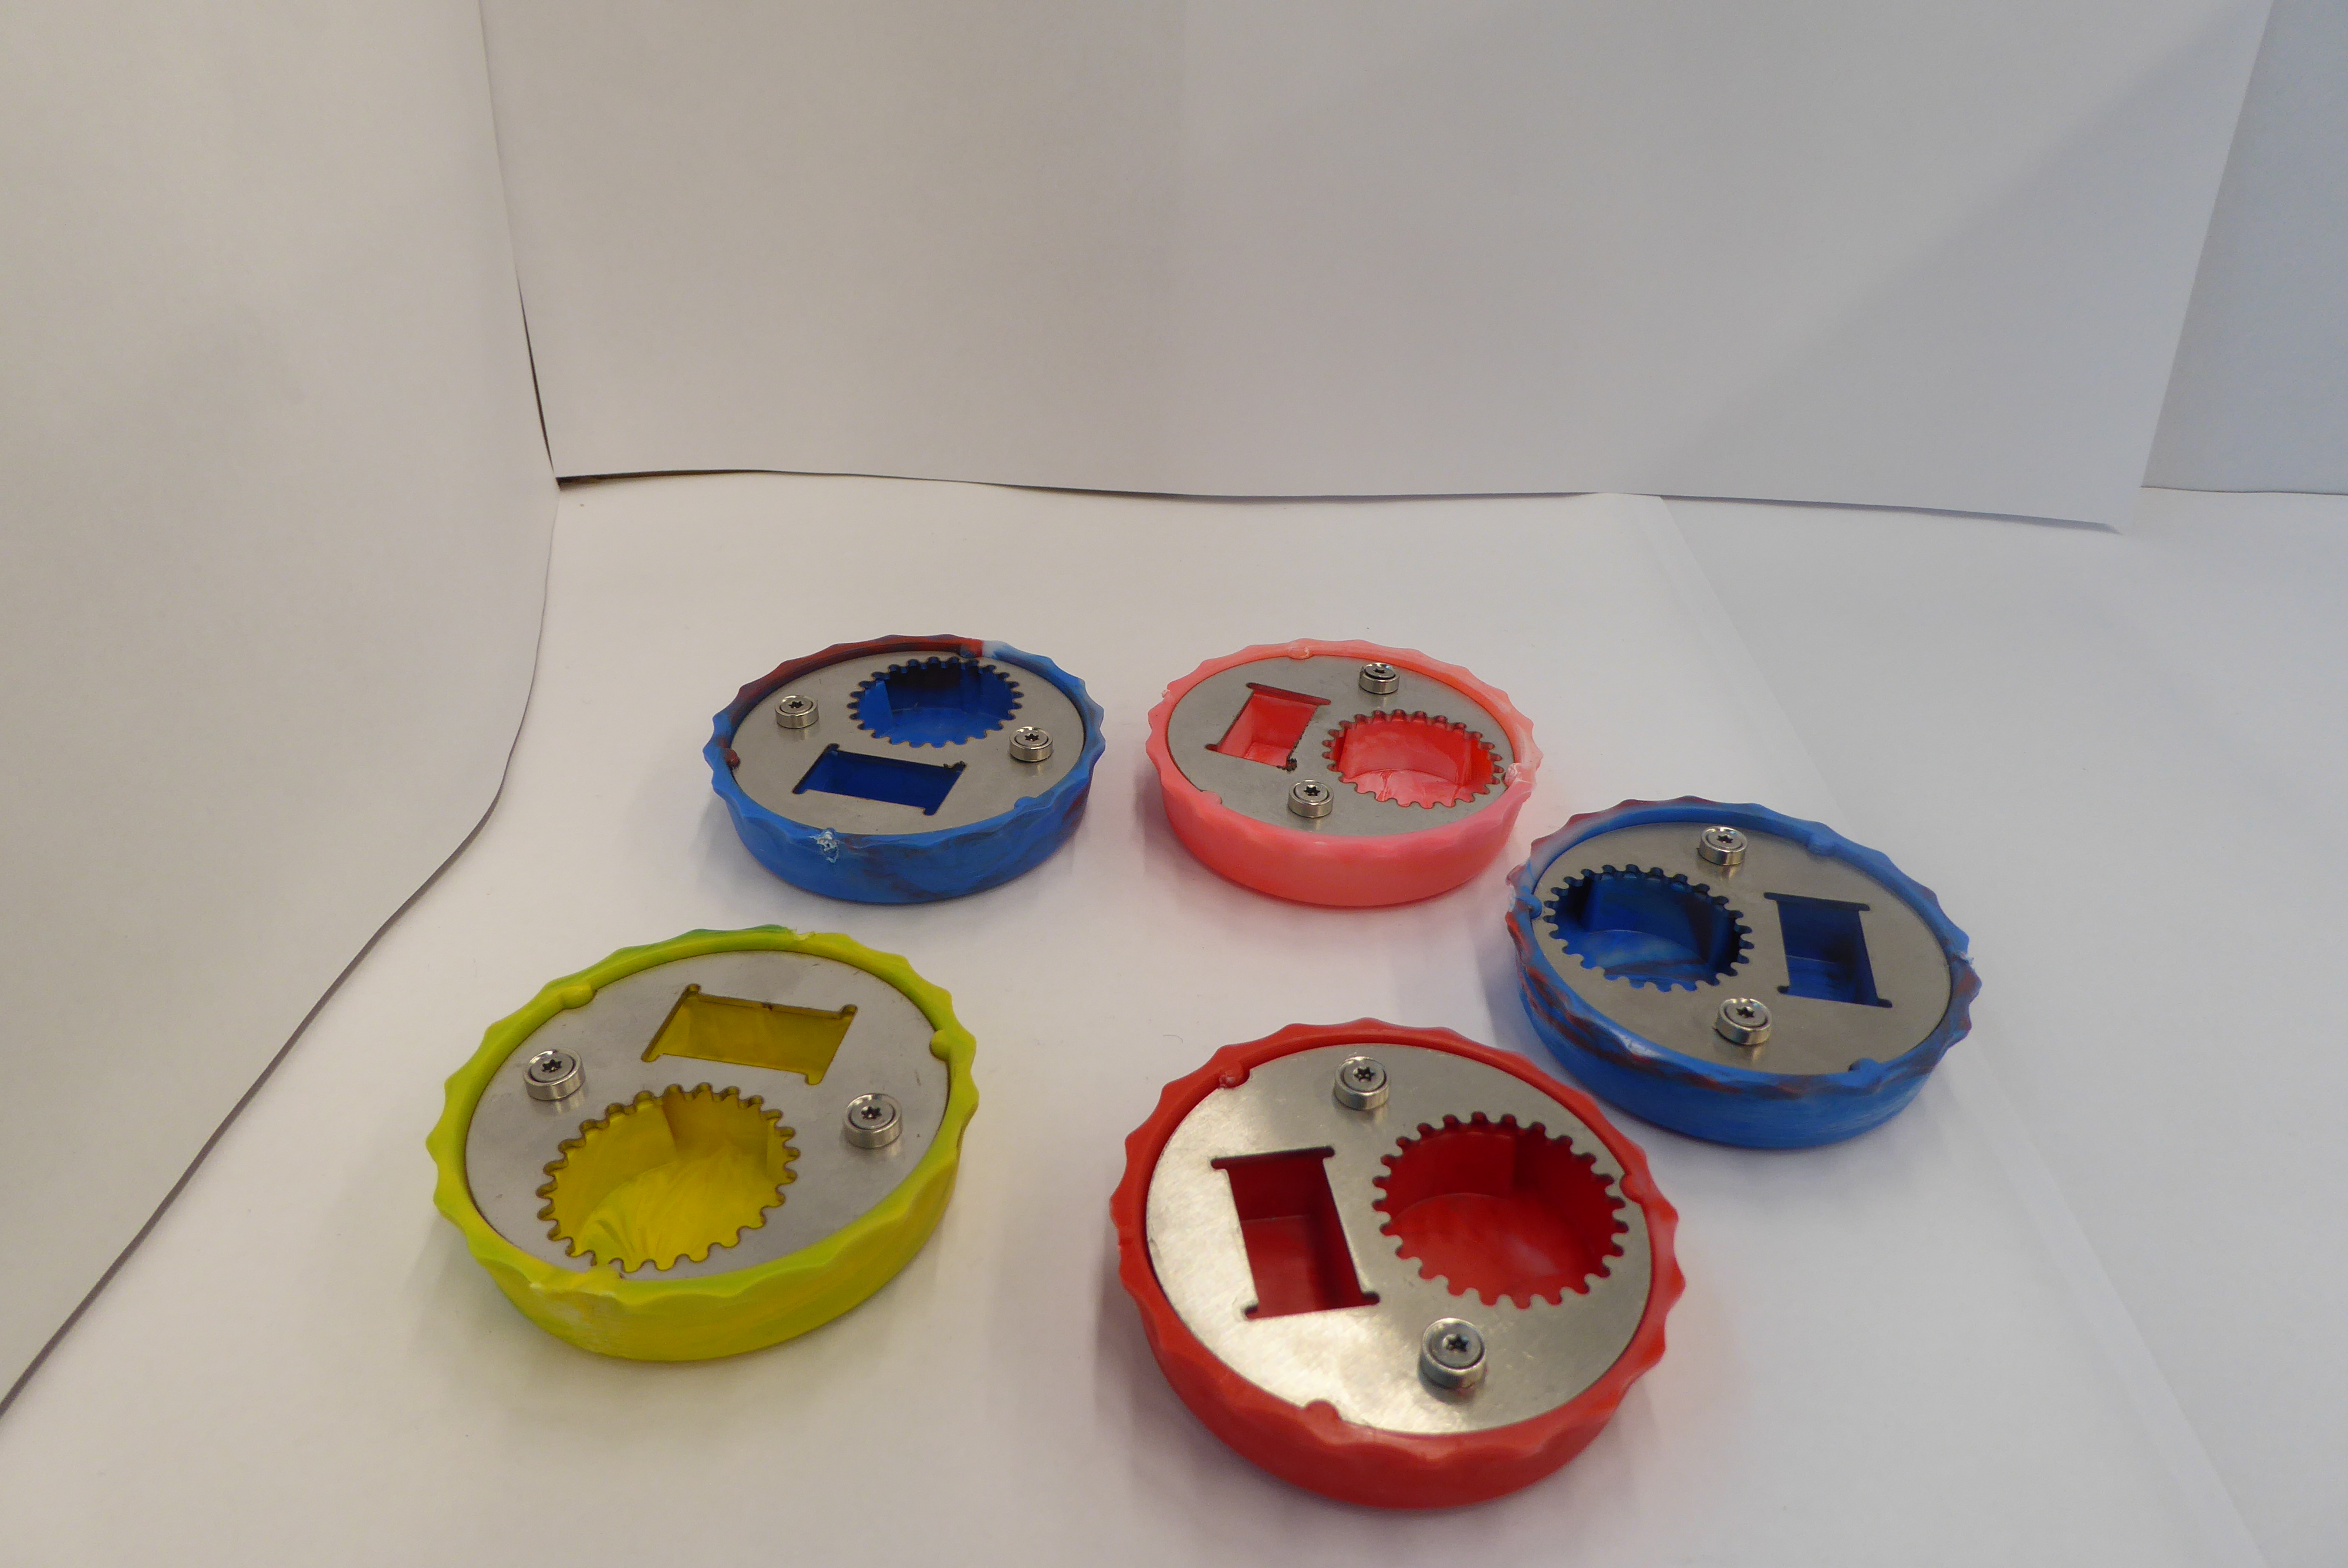
Label: Bottle Opener